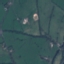
Land use / land cover class: Pasture